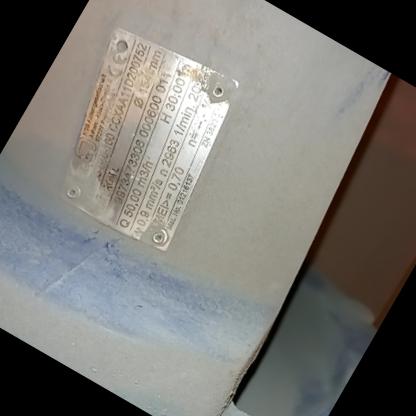
Klasa: tabliczka-znamionowa